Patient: sex M, age 81
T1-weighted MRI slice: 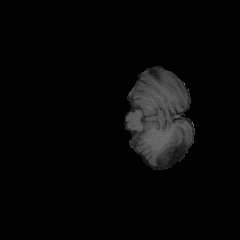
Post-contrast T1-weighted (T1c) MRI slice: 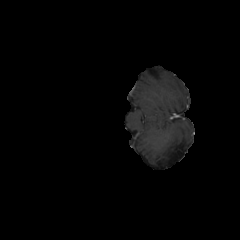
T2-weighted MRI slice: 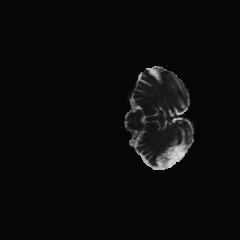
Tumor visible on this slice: no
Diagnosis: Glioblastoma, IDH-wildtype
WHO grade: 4